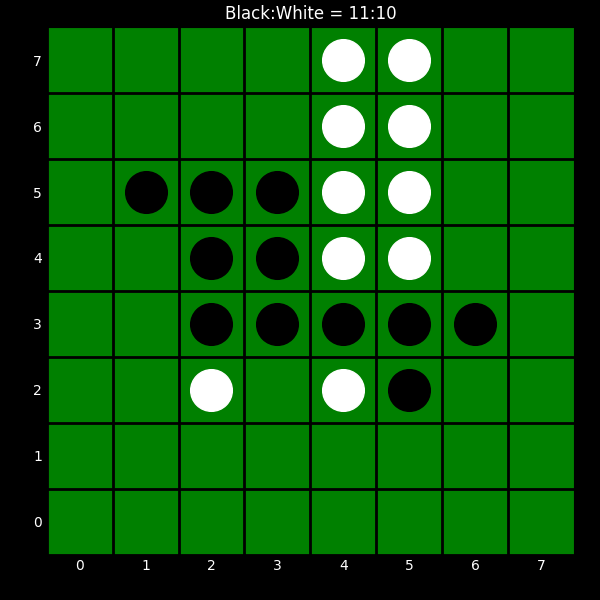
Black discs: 11
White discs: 10